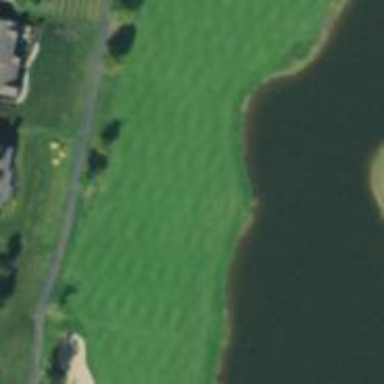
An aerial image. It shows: View of golf hole.